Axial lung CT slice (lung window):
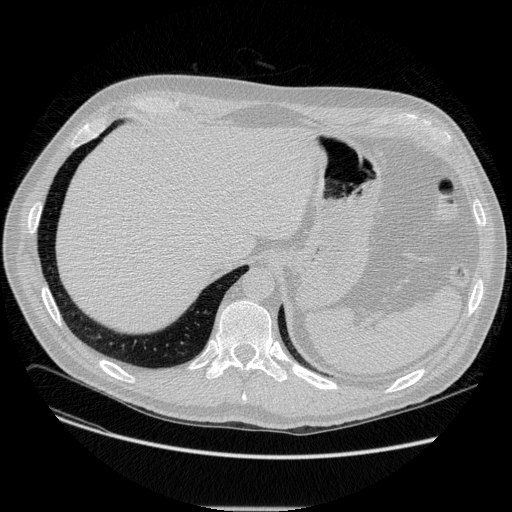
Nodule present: no